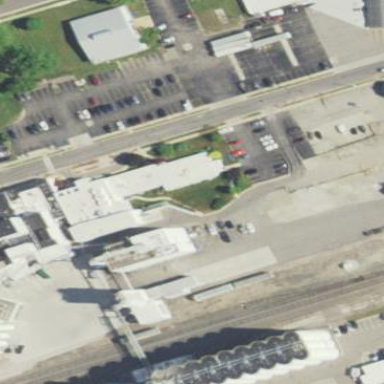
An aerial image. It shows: Parking area.